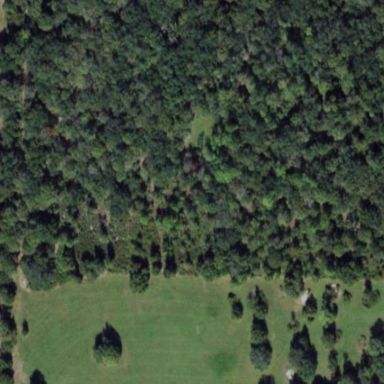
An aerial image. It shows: Mixed leaf woodland.